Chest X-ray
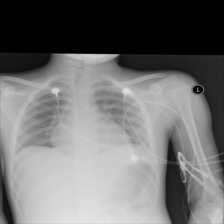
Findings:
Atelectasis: negative
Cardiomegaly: negative
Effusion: negative
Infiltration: negative
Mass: negative
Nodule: negative
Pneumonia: positive
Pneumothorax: negative
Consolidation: negative
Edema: negative
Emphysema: negative
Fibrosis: negative
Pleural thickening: negative
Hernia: negative